Question: I need to implement a that I need to put on the screen alongside the drawing canvas, so that when the user clicks on the grayscale colorpicker he selects a shade of gray.
Please see this example:

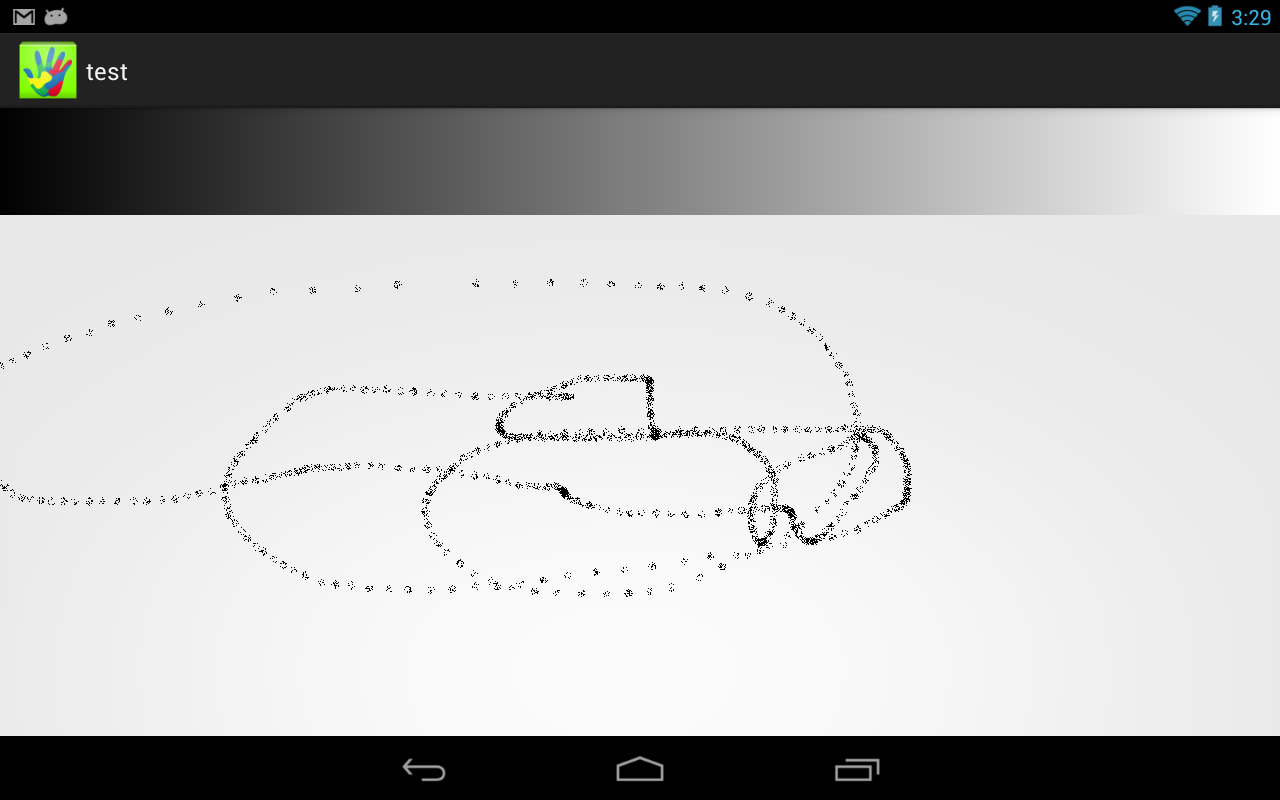
Answer: Solution found.
To those who might be interested:
'''
public class ColorPickerView extends View {
private OnCustomEventListener mListener;
private Paint mPaint;
private Paint mPaint1;
private Paint mPaint2;
private Bitmap mBitmap;
private Canvas mCanvas;
private Path mPath;
private Paint mBitmapPaint;
public int color;
public ColorPickerView(Context context, AttributeSet attrs) {
super( context, attrs);
mPath = new Path();
mBitmapPaint = new Paint(Paint.DITHER_FLAG);
mPaint = new Paint();
mPaint.setAlpha(0x80);
mPaint.setAntiAlias(true);
mPaint.setDither(true);
mPaint.setColor(0x44000000);
mPaint.setStyle(Paint.Style.STROKE);
mPaint.setStrokeJoin(Paint.Join.ROUND);
mPaint.setStrokeCap(Paint.Cap.BUTT);
mPaint.setStrokeWidth(5);
}
@Override
protected void onSizeChanged(int w, int h, int oldw, int oldh) {
super.onSizeChanged(w, h, oldw, oldh);
mBitmap = Bitmap.createBitmap(w, h, Bitmap.Config.ARGB_8888);
mCanvas = new Canvas(mBitmap);
}
@Override
protected void onDraw(Canvas canvas) {
//canvas.drawColor(0xFFAAAAAA);
canvas.drawBitmap(mBitmap, 0, 0, mBitmapPaint);
LinearGradient grad = new LinearGradient(0, 0, canvas.getWidth(), 0, Color.WHITE, Color.BLACK, TileMode.CLAMP);
/* Draw your gradient to the top of your bitmap. */
Paint p = new Paint();
p.setStyle(Style.FILL);
p.setShader(grad);
canvas.drawRect(0, 0, canvas.getWidth(), canvas.getHeight(), p);
Paint paint = new Paint();
paint.setAntiAlias(true);
paint.setDither(true);
paint.setColor(0xFF00B8F5);
paint.setLinearText(true);
paint.setTextSize(60);
canvas.drawText("SELECT COLOUR", mBitmap.getWidth()/4-40, mBitmap.getHeight()/3*2+5, paint);
}
private float mX, mY;
private static final float TOUCH_TOLERANCE = 4;
private void touch_start(float x, float y) {
mPath.reset();
mPath.moveTo(x, y);
mX = x;
mY = y;
color= (int) (x/mBitmap.getWidth()*255);
if(mListener!=null) mListener.onEvent();
}
private void touch_move(MotionEvent event) {
float x = event.getX();
float y = event.getY();
Path npath=new Path();
npath.moveTo(mX, mY);
npath.lineTo( x ,y );
mX=x;
mY=y;
//mCanvas.drawPath(npath, mPaint);
npath.reset();
}
private void touch_up() {
}
@Override
public boolean onTouchEvent(MotionEvent event) {
float x = event.getX();
float y = event.getY();
switch (event.getAction()) {
case MotionEvent.ACTION_DOWN:
touch_start(x, y);
invalidate();
break;
case MotionEvent.ACTION_MOVE:
touch_move( event);
invalidate();
break;
case MotionEvent.ACTION_UP:
touch_up();
invalidate();
break;
}
return true;
}
public interface OnCustomEventListener{
public void onEvent();
}
public void setCustomEventListener(OnCustomEventListener eventListener) {
mListener=eventListener;
}
}
'''